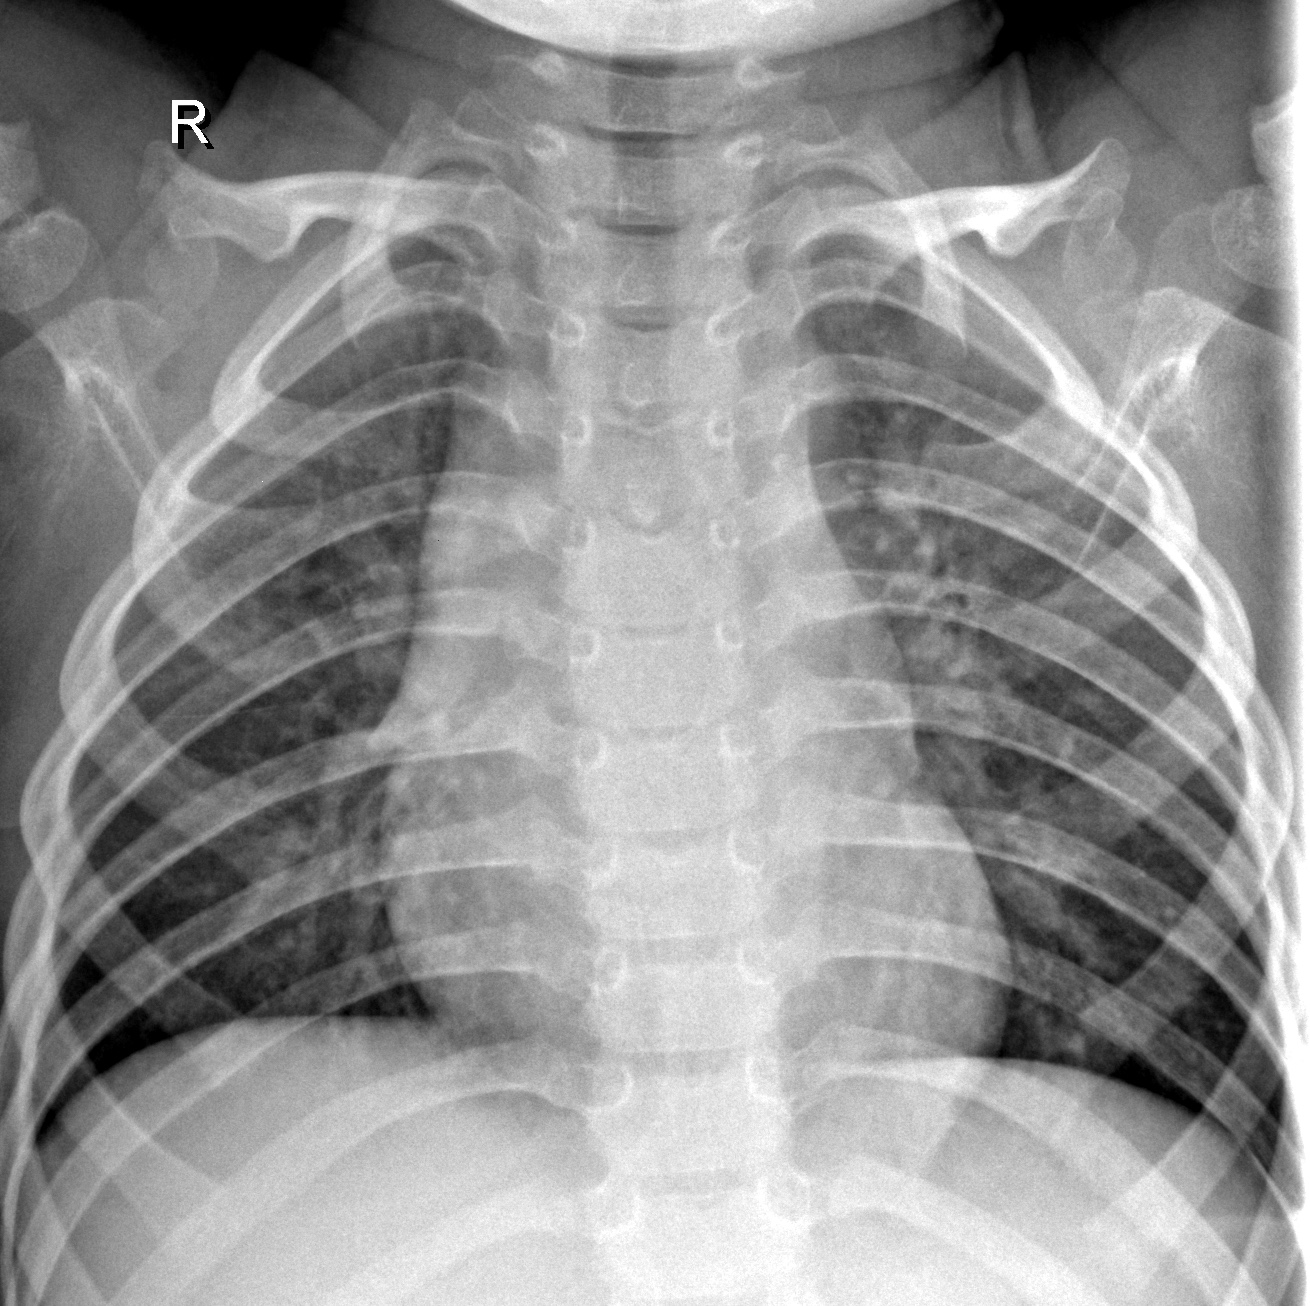
Diagnosis: NORMAL